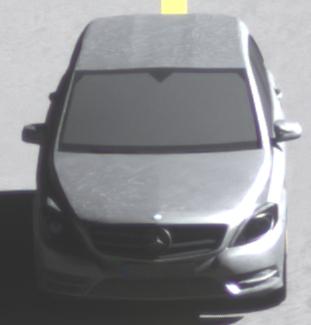
Make: Mercedes-Benz
Model: B 180 BlueEFFICIENCY
Detailed model: B-Class (246)
Model produced from: 2011/11
Model produced until: 2012/10
Doors: 5
Color: white
Road condition: dry road
Daytime: morning or afternoon
Contrast: high contrast